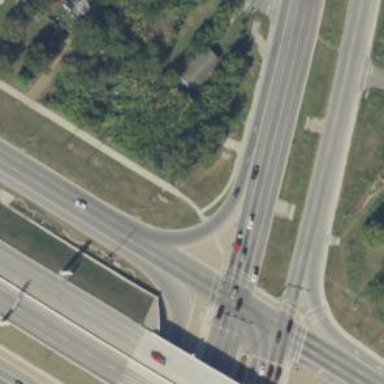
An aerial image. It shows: Secondary link road.